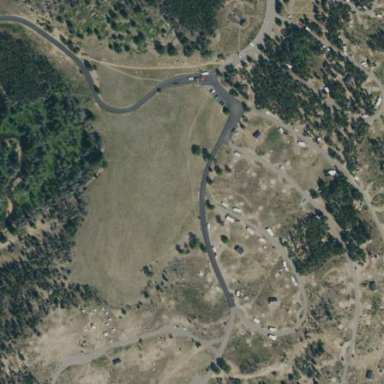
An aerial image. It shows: Campsite where tents and caravans are allowed.